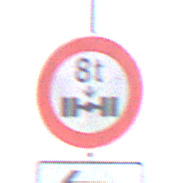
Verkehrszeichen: TatsaechlicheAchslast
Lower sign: RichtungsangabeDurchPfeile2
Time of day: SunriseSunset
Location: Outdoor (Nature)
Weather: Clear
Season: NotSpecified
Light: Natural